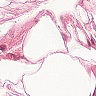
Metastatic tissue present: no